Current action and preconditions to check: path_clear

Your task: For each precondition in the list above, predict whether it will hold at this action.

Consider the current scene as observed from the mobile robot's camera, and analyze the predicted future states of all dynamic agents (e.g., people, animals, vehicles, or any moving entities) within the NEXT SECOND.

IMPORTANT: Only answer "very likely" if you are absolutely certain—based on strong, clear evidence—that a dynamic agent will violate the precondition in the predicted future state. Do NOT answer "very likely" for unlikely, ambiguous, or low-probability risks.

Ask yourself for each precondition: Is there a high probability, with clear and convincing evidence, that the predicted future states of any dynamic agent will interfere with the predicted future state of the currently executing action within the NEXT SECOND, causing that precondition to fail?

Assess the risk level based on these predictions. Use "likely" or "very likely" if motions create a clear risk of interference.

Use "neutral" or "improbable" if agents are nearby but their predicted paths are clearly diverging or non-conflicting.

Failure Risk Categories: "very improbable", "improbable", "neutral", "likely", "very likely"

Answer Format: Output ONLY the probability_of_failure value from these categories: "very improbable", "improbable", "neutral", "likely", "very likely"

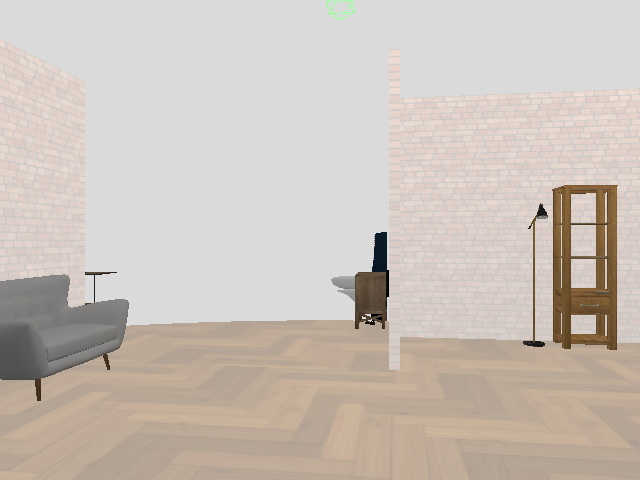

Answer: very improbable